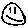
Label: smiley face